Question: I try to show colorpicker in grid cell. But i can't do it correct. It must look like show/hide panel whith colorpiker and save piked color in grid cell.
I try to use several controls. But allways have problems. Please explain to do it right way.
Now it's look like this:

and the code:
'''
{
xtype: "widgetcolumn",
dataIndex: "color",
text: "Color",
width: 60,
widget: {
xtype: 'colorpicker',
align: 'right',
value: '993300',
},
listeners: {
select: function(picker, selColor) {
value = selColor,
hide(this);
}
}
}
'''
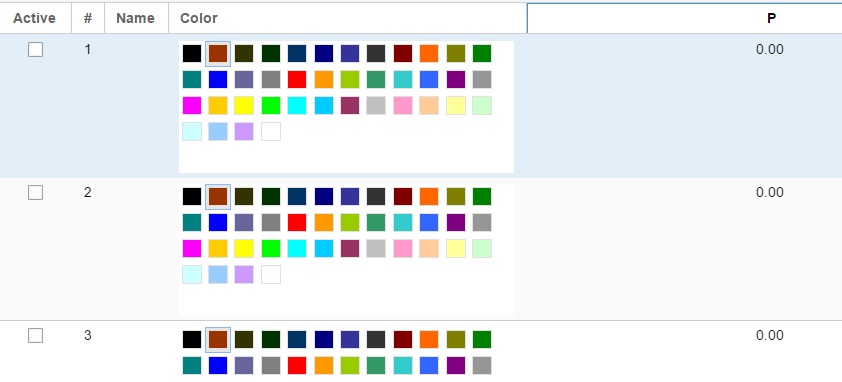
Answer: '''
show color picker in grid cell.double click on grid row then select menu bar color and click on update plugin color show on grid row.code check in js fiddler
Ext.onReady(function () {
var userStore = Ext.create('Ext.data.Store', {
autoLoad: 'false',
fields: [
{ name: 'name' },
{ name: 'email' },
{ name: 'colorCode' }
],
data: [
{ name: 'Lisa', email: 'lisa@simpsons.com'},
{ name: 'Bart', email: 'bart@simpsons.com'},
{ name: 'Homer', email: 'homer@simpsons.com'},
{ name: 'Marge', email: 'marge@simpsons.com'},
{ name: 'Homer', email: 'homer@simpsons.com' },
{ name: 'Marge', email: 'marge@simpsons.com'},
]
});
var customColors = ['FF4848', 'FF7575', 'FFA8A8', 'FFBBBB', 'FFCECE', 'FFECEC', 'FF68DD', 'FF86E3', 'FFACEC', 'FFC8F2', 'FF62B0', 'FF73B9', 'FF86C2', 'FFA8D3',
'E469FE', 'EA8DFE', 'EFA9FE', 'D568FD', 'D97BFD', 'DD88FD', 'E7A9FE', '9669FE', 'A27AFE', 'C4ABFE', 'D0BCFE', 'DDCEFF', 'FFA4FF', 'EAA6EA', 'D698FE', 'CEA8F4',
'BCB4F3', 'A9C5EB', '8CD1E6', 'FFBBFF', 'EEBBEE', 'DFB0FF', 'DBBFF7', 'CBC5F5', 'BAD0EF', 'A5DBEB', 'FFCEFF', 'F0C4F0', 'E8C6FF', 'E1CAF9', 'D7D1F8', 'CEDEF4',
'B8E2EF', '62A9FF', '62D0FF', '06DCFB', '01FCEF', '03EBA6', '01F33E', '99E0FF', '63E9FC', '74FEF8', '62FDCE', '72FE95', 'C0F7FE', 'CEFFFD', 'BEFEEB', 'CAFFD8',
'1FCB4A', '59955C', '48FB0D', '2DC800', '59DF00', '9D9D00', 'B6BA18', 'DFDF00', 'DFE32D', '93EEAA', 'A6CAA9', 'AAFD8E', '6FFF44', 'ABFF73', 'FFFF84', 'E7F3F1',
'EEF093', 'BDF4CB', 'C9DECB', 'CAFEB8', 'A5FF8A', 'D1FFB3', 'FFFFB5', 'F5F7C4', 'BABA21', 'C8B400', 'DFA800', 'DB9900', 'FFB428', 'FF9331', 'FF800D', 'D8F0F8',
'E6E671', 'E6CE00', 'FFCB2F', 'FFB60B', 'FFC65B', 'FFAB60', 'FFAC62', 'F7DE00', 'FFD34F', 'FFBE28', 'FFCE73', 'FFBB7D', 'FFBD82', 'EEEECE', 'EADFBF', 'E4C6A7',
'E6C5B9', 'DEB19E', 'E8CCBF', 'DDB9B9', 'E1E1A8', 'DECF9C', 'DAAF85', 'DAA794', 'CF8D72', 'DAAC96', 'D1A0A0', 'FF8E8E', 'E994AB', 'FF7DFF', 'D881ED', 'B7B7FF',
'A6DEEE', 'CFE7E2', 'FFC8C8', 'F4CAD6', 'FFA8FF', 'EFCDF8', 'C6C6FF', 'C0E7F3', 'DCEDEA', 'FFEAEA', 'F8DAE2', 'FFC4FF', 'EFCDF8', 'DBDBFF'];
Ext.create('Ext.window.Window', {
height: 400,
width: 350,
xtype: 'panel',
layout: 'fit',
items:
[
{
layout: 'border',
height: 200,
renderTo: Ext.getBody(),
items:
[
{
xtype: 'grid',
// height: 300,
region: 'center',
id: 'GridId',
store: userStore,
columns: [
{
header: 'Name',
width: 100,
sortable: false,
hideable: false,
dataIndex: 'name',
editor: {
xtype: 'textfield'
}
},
{
header: 'Email Address',
width: 150,
dataIndex: 'email',
editor: {
xtype: 'textfield',
}
},
{
header: 'Color',
dataIndex: 'colorCode',
width: '20%',
renderer: function (value, metaData) {
metaData.tdAttr = 'bgcolor=' + value;
return value;
},
editor: {
xtype: 'button',
text: 'Color Menu',
menu: new Ext.menu.ColorPicker({
resizable: true,
scrollable: true,
listeners: {
select: function (metaData, value) {
metaData.up('grid').getSelection()[0].dirty = true;
metaData.up('grid').getSelectionModel().getSelection()[0].data.colorCode = value;
}
}
}),
listeners: {
render: function (metaData, value) {
metaData.down('colorpicker').colors = [];
metaData.down('colorpicker').value = metaData.ownerCt.context.grid.getSelectionModel().getSelection()[0].data.colorCode;
for (var i = 0; i < customColors.length; i++) {
metaData.down('colorpicker').colors.push(customColors[i]);
}
metaData.down('colorpicker').updateLayout();
}
}
}
},
],
selModel: 'rowmodel',
plugins: {
ptype: 'rowediting',
clicksToEdit: 2
},
}
]
}]
}).show();
});
'''